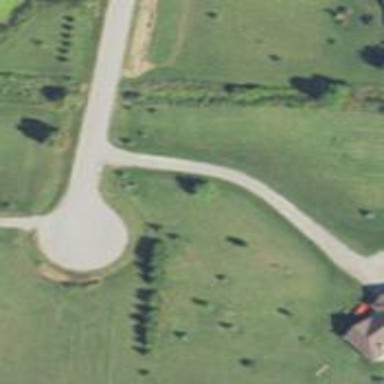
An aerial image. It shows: Driveway leading to service road.